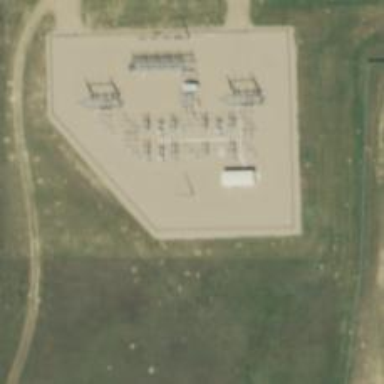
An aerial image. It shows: Mast designed for lightning protection.